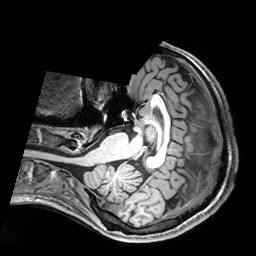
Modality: T1w
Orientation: axial
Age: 30
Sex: male